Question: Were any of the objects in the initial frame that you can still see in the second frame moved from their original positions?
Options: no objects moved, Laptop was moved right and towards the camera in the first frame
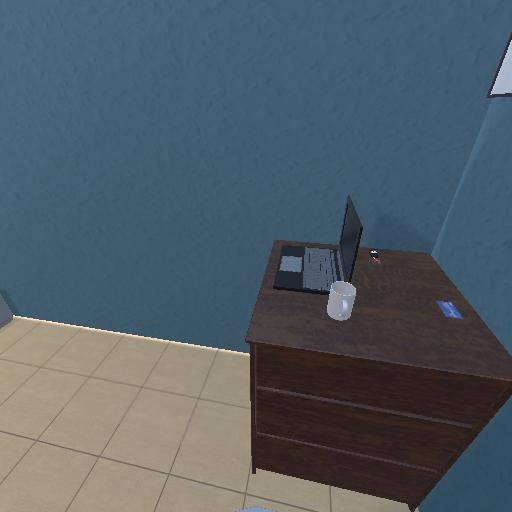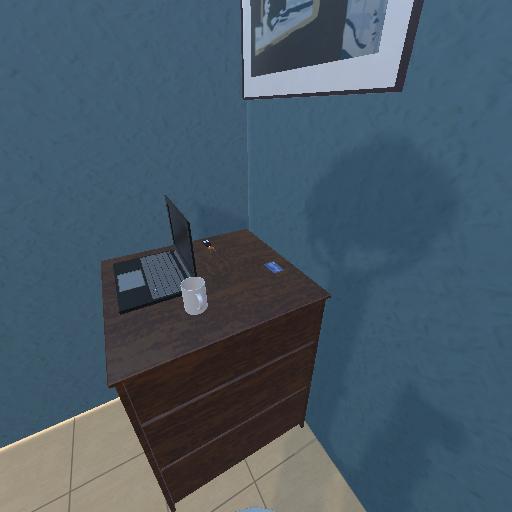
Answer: no objects moved